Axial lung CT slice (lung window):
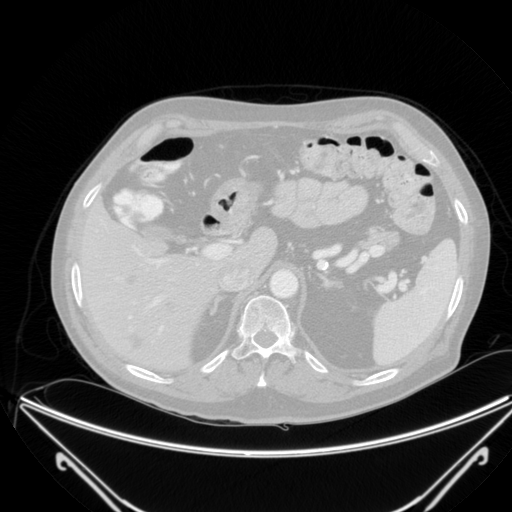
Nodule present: no